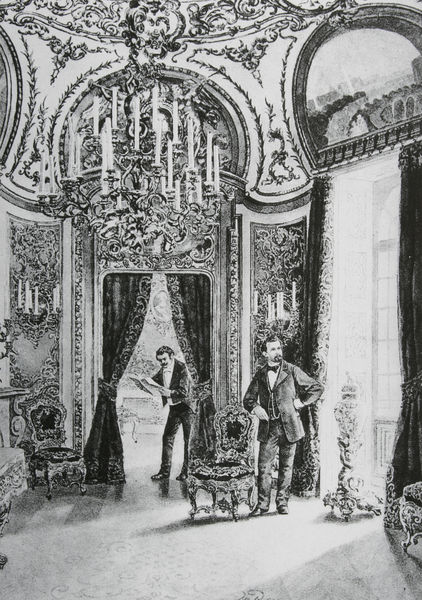
Titel: Das Arbeitszimmer im Schloß Linderhof
Künstler: Heinrich Breling
Standort: (Seriendruck)
Schlagwörter: blätter, gemälde, mann, schatten, weiß, menschen, fenster, grau, hell, licht, männer, raum, schmuck, schwarz, skizze, stuhl, stützen, szene, tür, zeichnung, zimmer, blick, schloss, herren, ornament, anzug, bart, hose, jacke, barock, diener, samt, stehen, vollbart, innenraum, portrait, porträt, rückenlehne, spiegel, vorhang, interieur, pose, sessel, decke, klassizismus, personen, rokkoko, rokoko, stock, ranken, arbeitszimmer, lehne, bogen, zwei, tüll, schwer, grafik, graphik, tag, farblos, saal, figuren, kuppel, könig, thron, bordüre, gardine, polster, salon, vorhänge, lesen, ornamente, kerze, uhr, kerzen, kronleuchter, leuchter, lüster, stuck, durchgang, lichteinfall, edel, halle, bögen, buch, bayern, palast, druck, schwarz weiss, stich, illustration, zeitung, pracht, brokat, uhrkette, kerzenleuchter, plan, fresko, livree, anlehnen, prunk, kupferstich, vorlesen, kandelaber, ludwig, rundbau, könig ludwig ii, ludwig ii, ludwig ii., tehen, schauens, belle epoque, bemalte decke, kerzemleuchter, luwig i.., 19. jahrhundert, udwig ii., 18. jahrhundet